Question: I want to have a dynamic height div inside another wrapper, which always fill parent container, and auto shrink its size with displaying a vertical scrollbar for user to scroll should overflow happens.
Illustration below is what I'm expecting:

Currently the content pane just overflow the wrapper and pushing footer pane out of sight too.
Fiddle here <URL>
'''
#wrapper{
padding: 10px;
vertical-align: middle;
background-color: cyan;
min-height: 100px;
height: 300px;
max-height: 300px;
}
#dynamic{
background-color: green;
overflow: auto;
overflow-x: hidden;
min-height: 40px;
}
'''
Is this possible with pure CSS?
(** Update:)
I do not want any scrollbar with my wrapper, and wrapper has to be fix size, hope this is clear - thanks :)
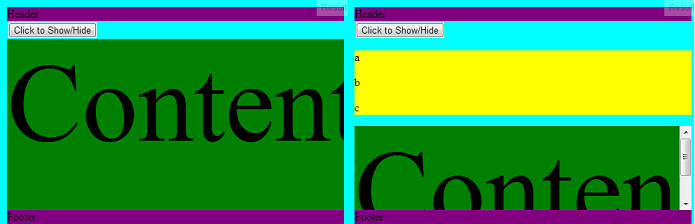
Answer: As far as I know this can only be done with Flexbox.
<URL>
## (Relevant) CSS
'''
#wrapper{
padding: 10px;
vertical-align: middle;
background-color: cyan;
min-height: 100px;
max-height: 300px;
-ms-box-orient: vertical;
display: -ms-flex;
height: 100%;
display: -webkit-box; /* OLD: Safari, iOS, Android browser, older WebKit browsers. */
display: -moz-flex;
display: -ms-flexbox; /* MID: IE 10 */
display: -webkit-flex; /* NEW, Chrome 21+ */
display: flex; /* NEW: Opera 12.1, Firefox 22+ */
-ms-flex-direction: column;
-webkit-flex-direction: column;
flex-direction: column;
-moz-box-sizing: border-box;
box-sizing: border-box;
}
#content
{
-ms-flex: 1 1 auto;
-webkit-flex: 1 1 auto;
flex: 1 1 auto;
overflow: auto;
height:0;
min-height: 0;
}
'''
A few points to mention:
0) ()In order to get the scroll only on the (green) content I had to slightly change the markup to put the yellow area in the header.
1) I only apply flex-grow:1 (ie flex: 1 auto) to the scrollable content; the other items can have a fixed or dynamic height.
2) There's a hack(?) that I saw <URL>
3) For this to work in Firefox < 22 - you need to enable the flexbox runtime flag like <URL>
4) Support for flexbox is surprisingly good in modern browsers (see <URL>